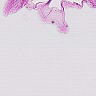
Metastatic tissue present: no